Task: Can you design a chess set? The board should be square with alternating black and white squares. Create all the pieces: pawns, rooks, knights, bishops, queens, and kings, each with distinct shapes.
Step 1905:
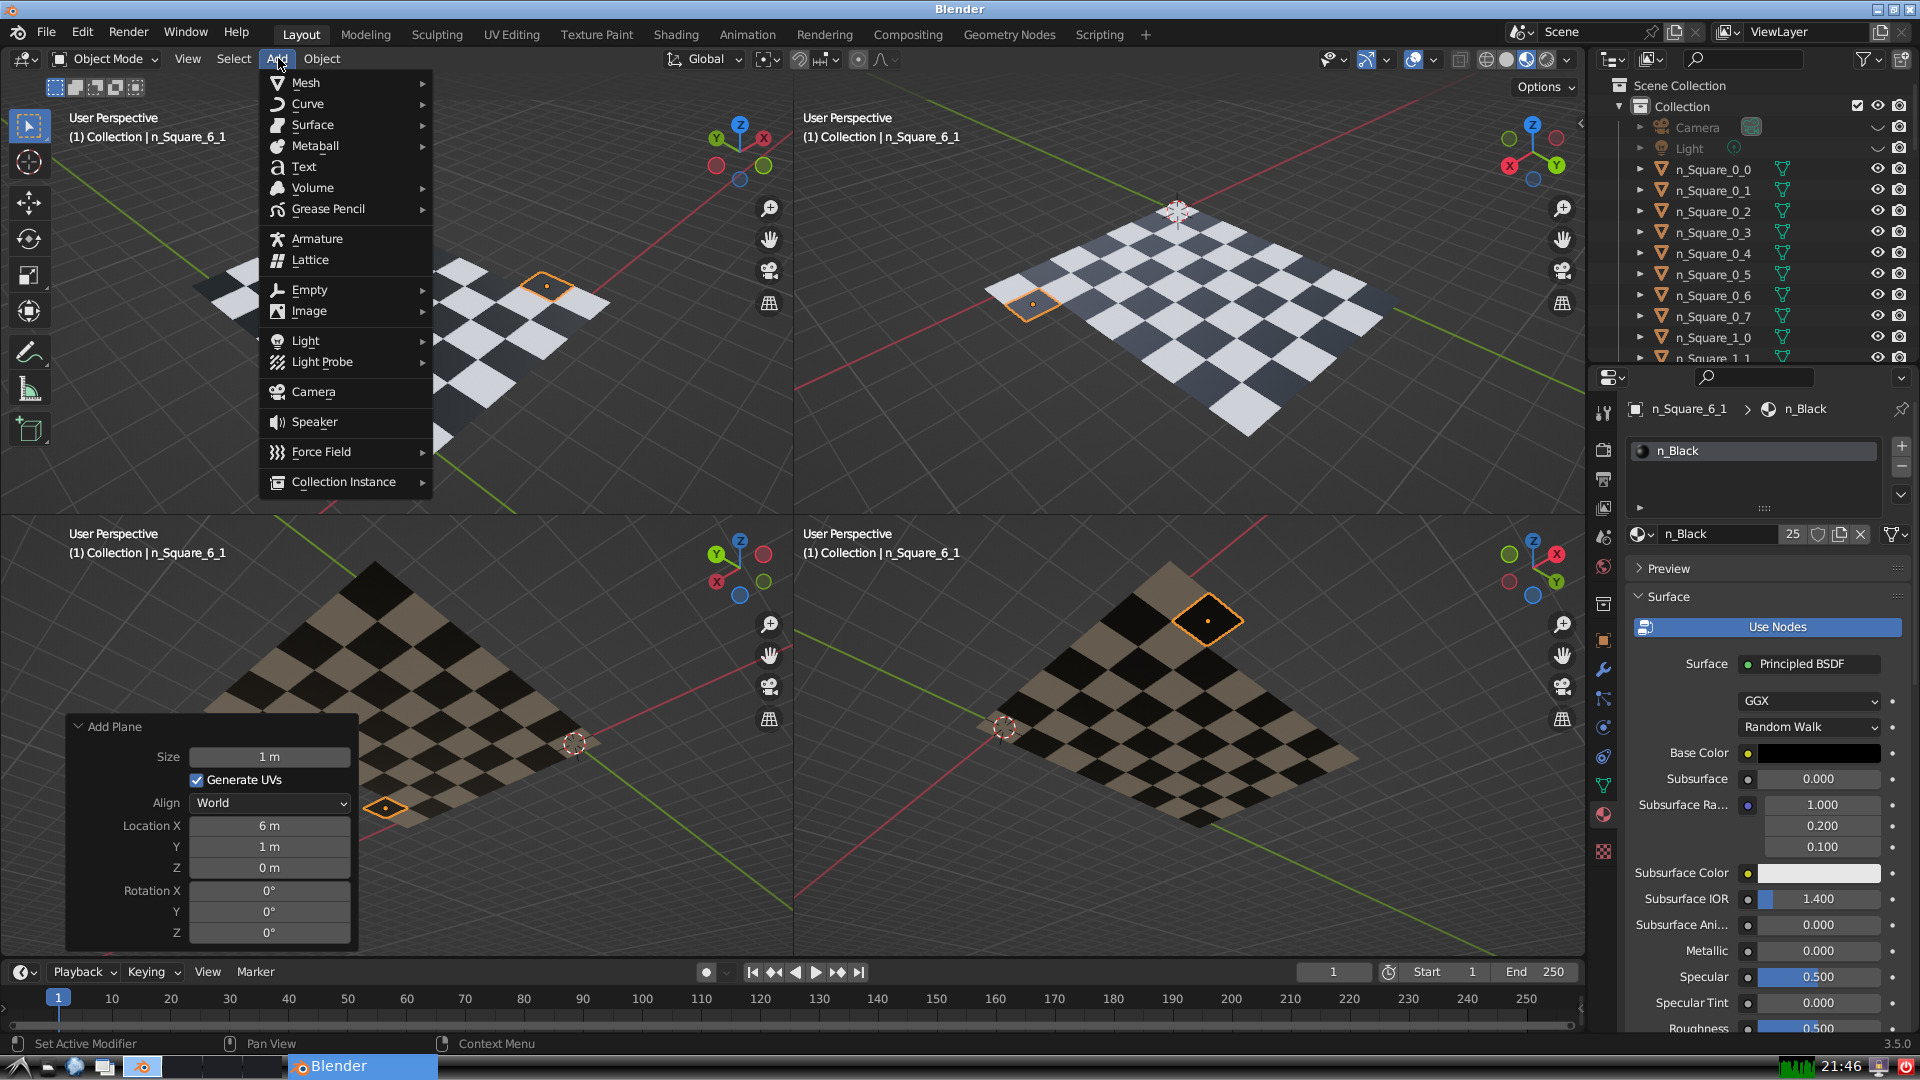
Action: {"mouse_move": [304, 82]}